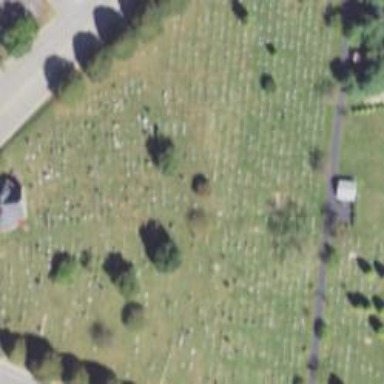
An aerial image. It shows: Cemetery.